Question: For my html page I would like to be able to shade the whole page to indicate temporary disablement of all items in the page, the way it is when (for example) when one opens the "Insert Image" dialog box in the "Ask question" section here (as shown in the snapshot below).
The only thing I can think of is setting the page's bgcolor attribute to grey, but that's not quite what I want because the shading should appear on top of the page items, not behind them. What is the correct way to do it ?

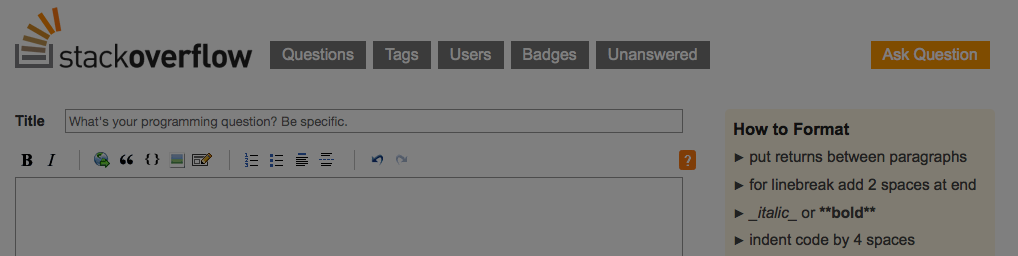
Answer: Apply a 'disabled' class to your body and define this style
'''
body.disabled:before {
content: "";
position: fixed;
height: 100%;
width: 100%;
left: 0;
top: 0;
z-index: ... /* choose a z-index so that no other element can overlap it */
background: rgba(0,0,0, .8);
}
'''
Example
'''
body.disabled:before {
content: "";
position: fixed;
z-index: 1;
min-height: 100vh;
width: 100%;
left: 0;
top: 0;
background: rgba(0,0,0, .5);
}
.popup {
position: fixed;
z-index: 2;
background: #fff;
border: 2px #ccc solid;
padding: 30px;
left: 50%;
top: 50%;
transform: translate(-50%, -50%);
}
'''
'''
<body class="disabled">
I'm the body
<div class="popup">I'm the popup</div>
</body>
'''
If you use a pseudolement you won't need to use empty markup only for styling purpose.
When the user interaction has completed, just remove the 'disabled' class (via js)